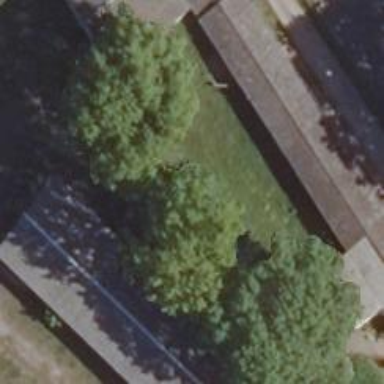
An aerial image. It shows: Part of building is shown in the image.